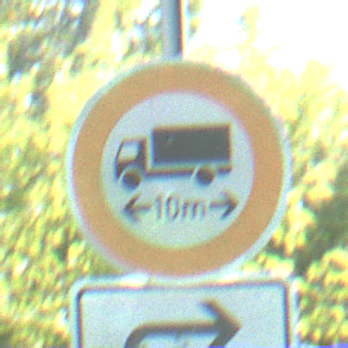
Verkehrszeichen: TatsaechlicheLaenge
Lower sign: RichtungsangabeDurchPfeile5
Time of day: MorningAfternoon
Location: Outdoor (Nature)
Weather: Clear
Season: NotSpecified
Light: Natural